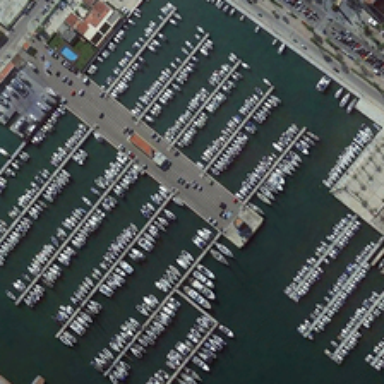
A large number of cars parked in the street .